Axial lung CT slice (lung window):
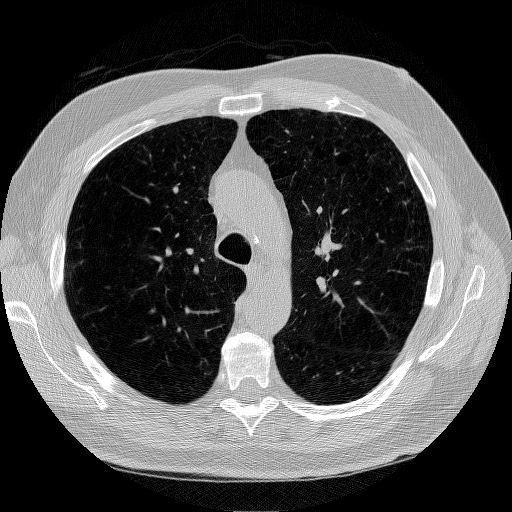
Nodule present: no